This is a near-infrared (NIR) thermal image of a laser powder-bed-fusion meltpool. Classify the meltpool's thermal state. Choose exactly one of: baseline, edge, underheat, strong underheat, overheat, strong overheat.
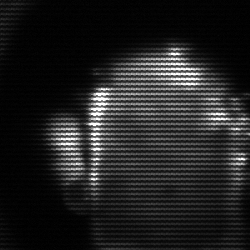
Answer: baseline